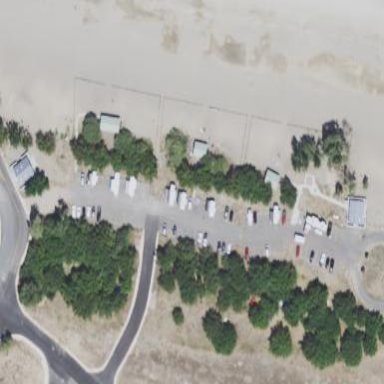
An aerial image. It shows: Campsite with tents and caravans. There is sanitary dump station available and picnic tables for leisure.